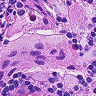
Metastatic tissue present: no